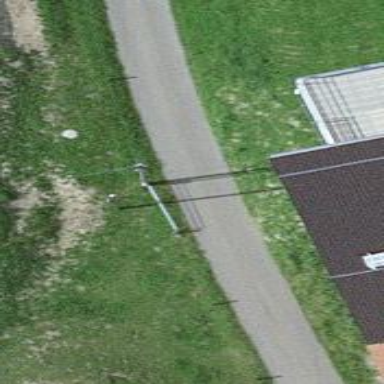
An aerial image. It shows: Minor power line.